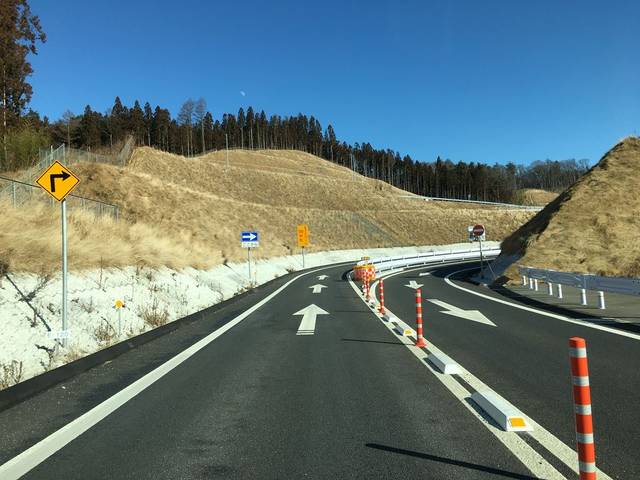
Region: Japan
Coordinates: 37.372, 140.601